Question: I would like to scan barcode from my webcam but not image.
Is it possible ? How can i do ?

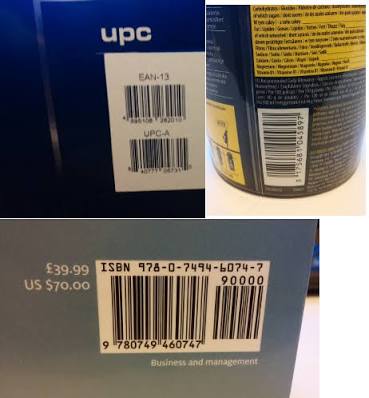
Answer: Long answer: Maximize the contrast of the image, saturate the image, triangulate the extremes of each bar in the barcode, calculate a plain projection of the barcode, measure the width of each bar, make them a percentage, translate with the appropriate reference table
Short answer, use a dedicated library like <URL>